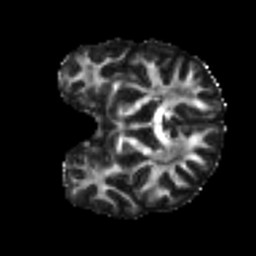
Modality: FA
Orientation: coronal
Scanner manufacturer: siemens
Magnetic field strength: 3 T
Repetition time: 4 s
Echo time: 0.0594 s